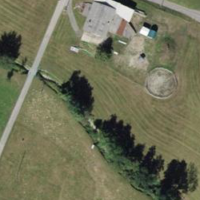
EUNIS habitat code: 52
Species observed at this site:
Coenonympha pamphilus
Ajuga reptans